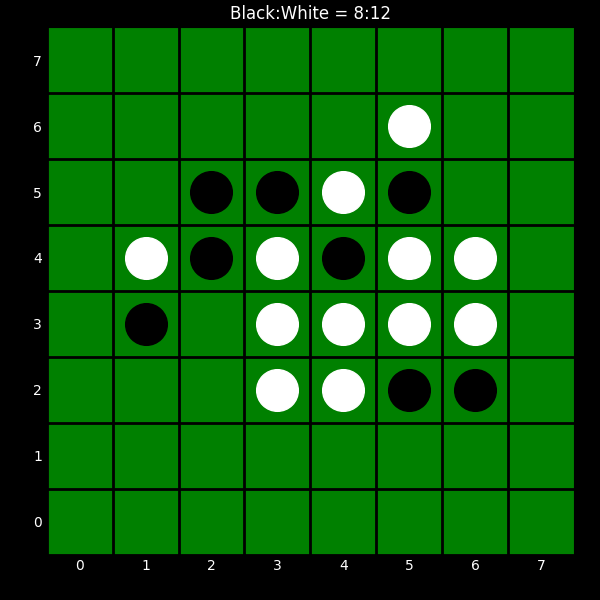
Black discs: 8
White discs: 12